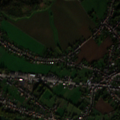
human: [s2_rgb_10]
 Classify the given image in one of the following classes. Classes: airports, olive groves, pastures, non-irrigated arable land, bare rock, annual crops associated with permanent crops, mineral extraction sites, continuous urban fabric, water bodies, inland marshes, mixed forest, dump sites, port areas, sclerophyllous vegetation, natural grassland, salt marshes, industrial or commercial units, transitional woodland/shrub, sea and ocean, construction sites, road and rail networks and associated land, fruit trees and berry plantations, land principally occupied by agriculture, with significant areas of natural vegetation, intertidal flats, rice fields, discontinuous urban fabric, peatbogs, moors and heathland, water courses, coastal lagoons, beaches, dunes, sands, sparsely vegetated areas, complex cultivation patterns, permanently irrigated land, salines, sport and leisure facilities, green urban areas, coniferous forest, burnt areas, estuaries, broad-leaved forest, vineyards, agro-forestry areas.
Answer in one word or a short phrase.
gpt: discontinuous urban fabric, non-irrigated arable land, complex cultivation patterns, broad-leaved forest